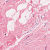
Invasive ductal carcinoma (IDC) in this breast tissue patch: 0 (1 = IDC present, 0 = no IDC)